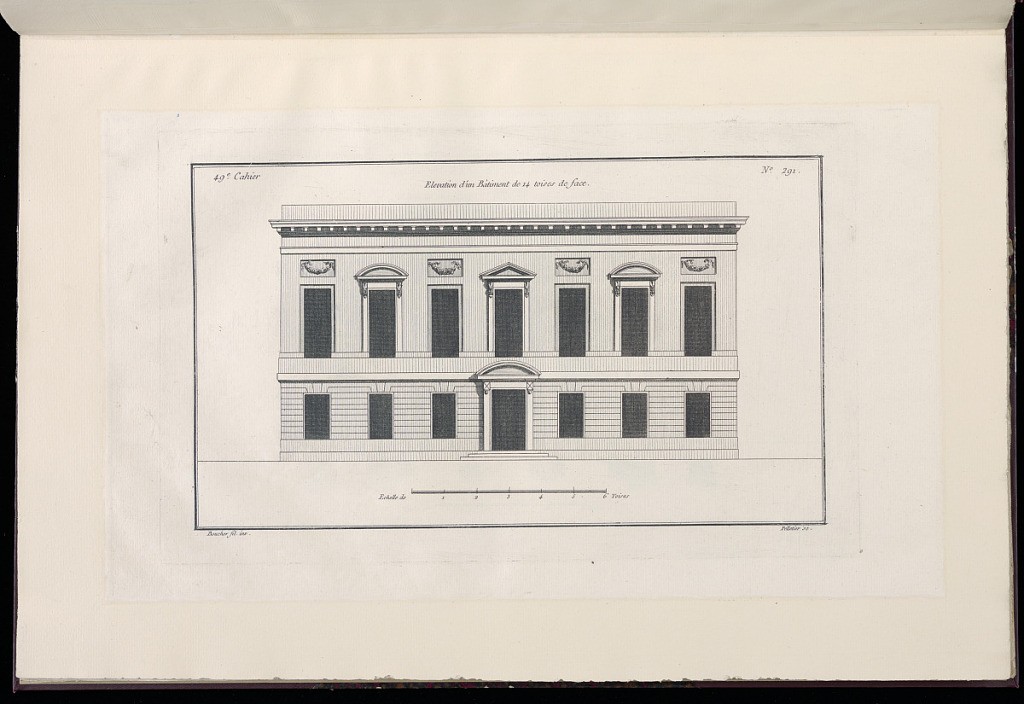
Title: Elevation d'un Bàtiment de 14 toises de face
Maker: Juste-François Boucher, French, 1736 – 1782
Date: ca. 1775
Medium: Engraving on off white laid paper
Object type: Print
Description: Elevation of a building with a facade decorated with garlands and pediments. The building is 14 toises; 1 toise is the equivalent of about 3.799 square meters. The plate is signed